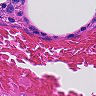
Metastatic tissue present: no